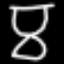
Label: hourglass